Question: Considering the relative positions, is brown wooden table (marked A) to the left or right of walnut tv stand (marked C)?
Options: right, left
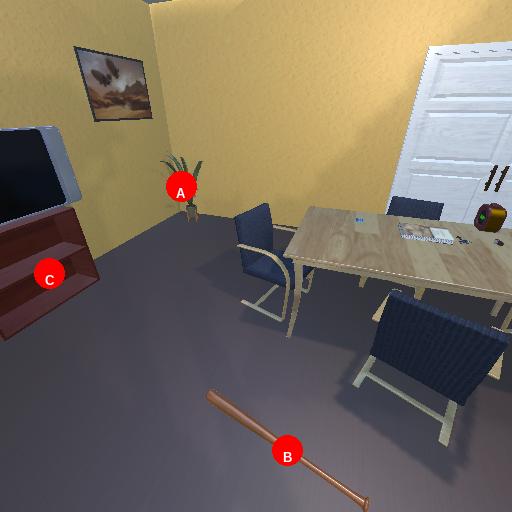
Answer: right